Question: I have a UITableView which is presented modally over a view. One of the cells in the table view is deliberately transparent so that the view underneath is visable. The issue is that is IOS 7.1 the cell starts off transparent and then immediately becomes opaque. Under iOS 8 the transparent cell technique works perfectly.
Qn. Has anyone seen this and come up with a valid work-around?
- - - - Adjusting tableView.backgroundView- Setting tableView.opaque = YES;- Making the adjustments in tableView:cellForRowAtIndexPath:- Making the adjustments in tableView:willDisplayCell:forRowAtIndexPath:- Using full transparencies- - Using transparent images- [[UITableViewCell appearance] setBackgroundColor:[UIColor clearColor]];
Essentially as soon as any transparency is introduced into the background it changes (after a slight pause to become opaque).

To re-iterate under iOS7 the transparency is there very briefly (less than a 1/2 sec) then it turns opaque.
Here is a vimeo of the effect: <URL>
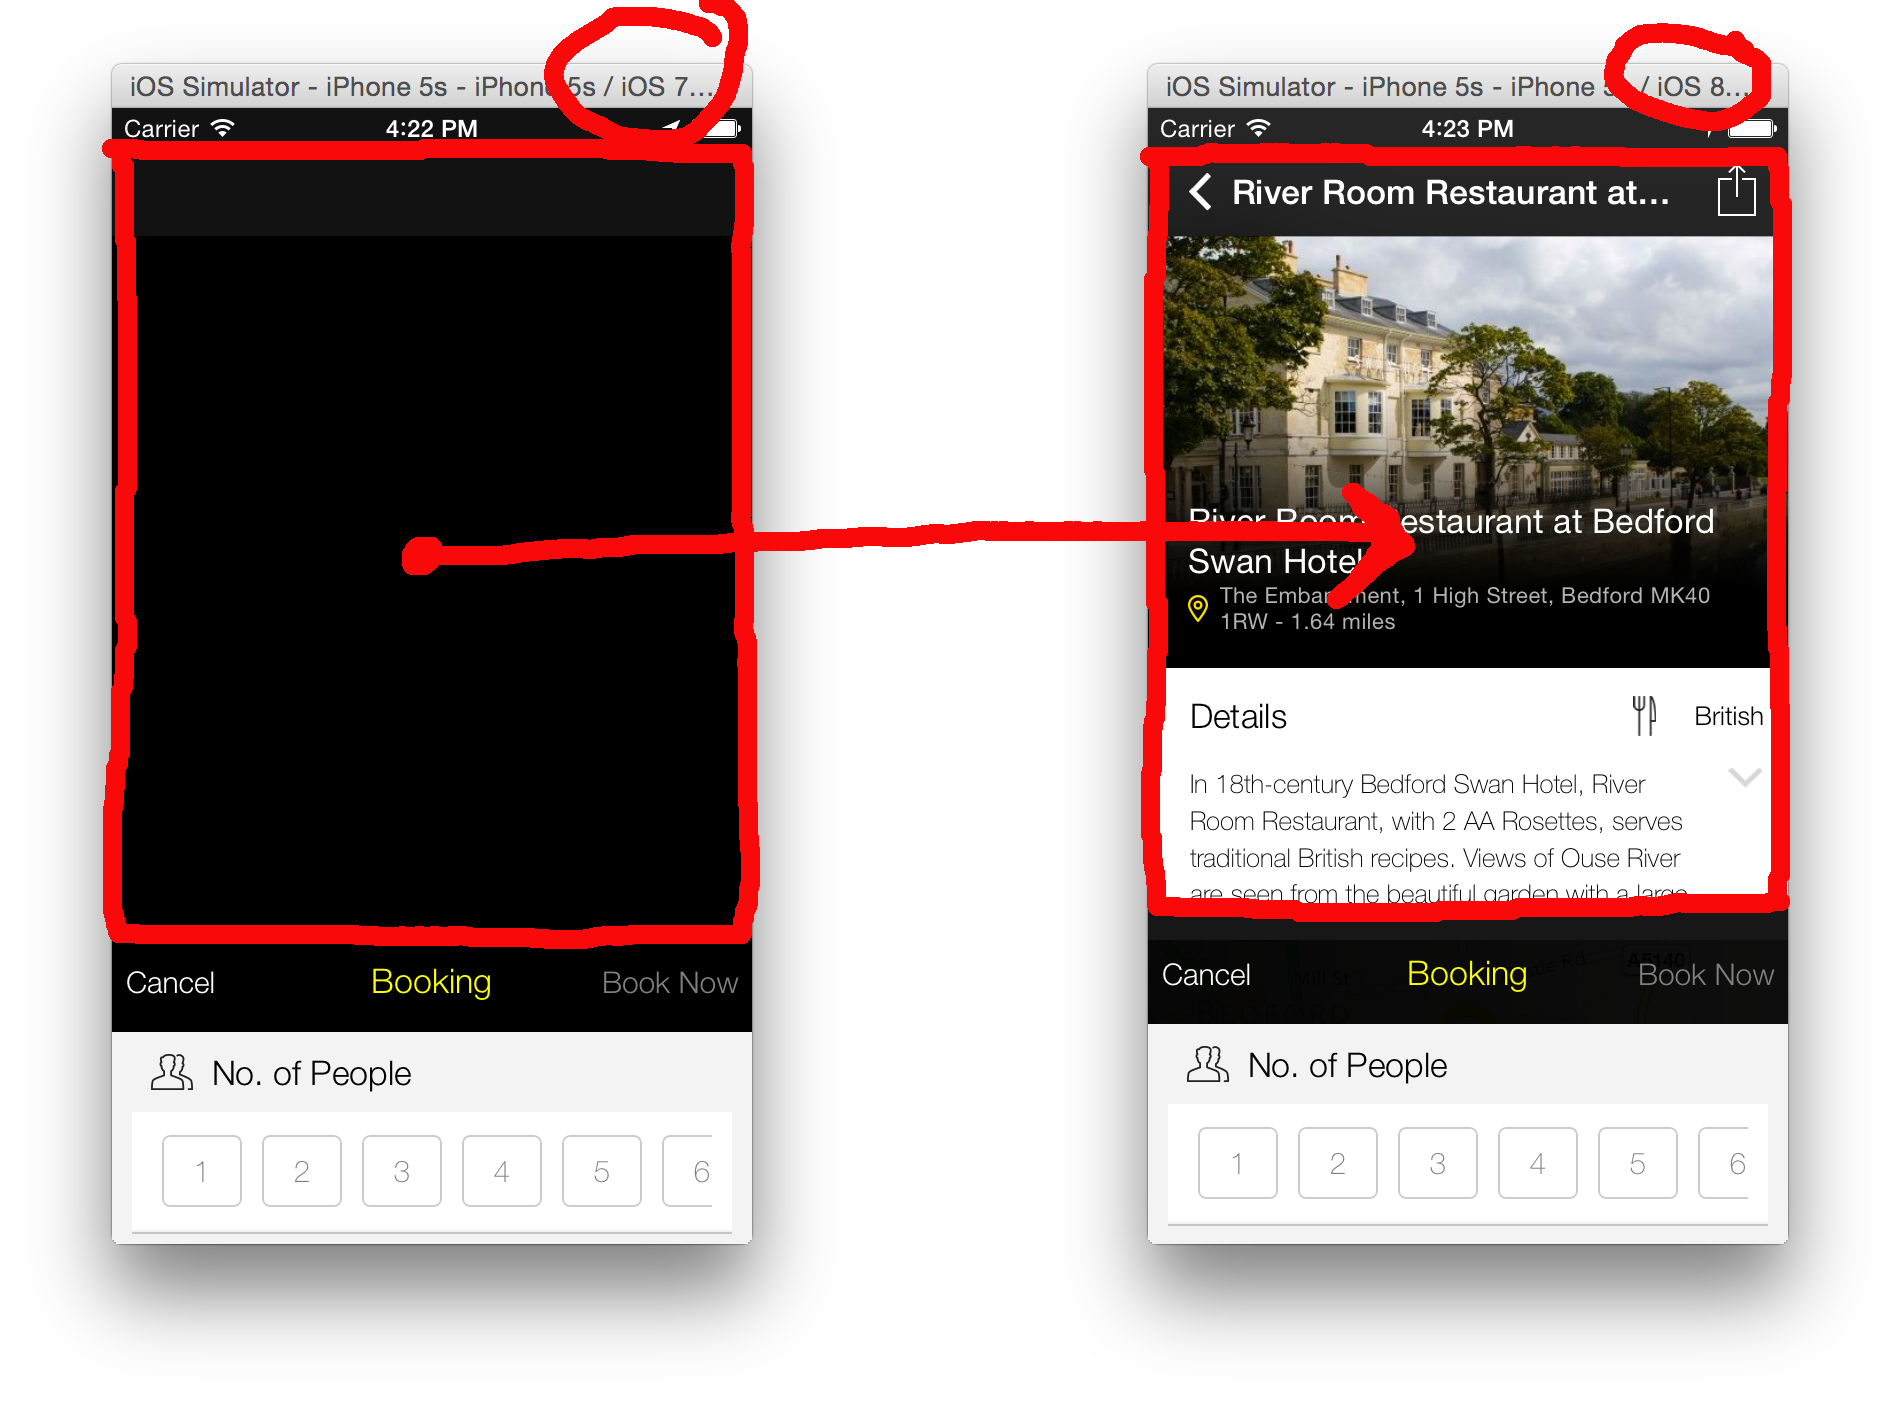
Answer: Rather than focusing on the tableview and it's cells, look at the presenting (bottom) view controller. I believe (although I can't find it officially documented at the moment) that when you do a standard modal presentation of one view controller over another, the presenting view controller's view is removed from the view hierarchy after presentation. Working with a trivial test app, the presenting view controller's -viewWillDisappear: is called and logging the key window's -recursiveDescription show the presenting view controller's view has been removed.
However, if you use a custom transition, the presenting view controller's view is kept in place (presumably to allow for exactly this kind of transparency effect).
EDIT: I've put together a quick example app (here: <URL>.
However... While this can be used to solve the issue in this case, it doesn't answer the 'what's going on here?' question, since the example doesn't reproduce exactly what you are seeing: the presenting view controller disappears on both iOS 7 and 8, and not just on 7, as described in the original question. Oh well.